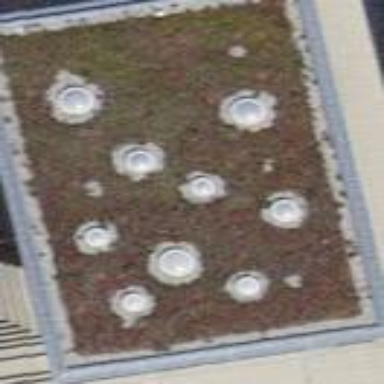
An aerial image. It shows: View of roof of building.